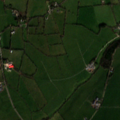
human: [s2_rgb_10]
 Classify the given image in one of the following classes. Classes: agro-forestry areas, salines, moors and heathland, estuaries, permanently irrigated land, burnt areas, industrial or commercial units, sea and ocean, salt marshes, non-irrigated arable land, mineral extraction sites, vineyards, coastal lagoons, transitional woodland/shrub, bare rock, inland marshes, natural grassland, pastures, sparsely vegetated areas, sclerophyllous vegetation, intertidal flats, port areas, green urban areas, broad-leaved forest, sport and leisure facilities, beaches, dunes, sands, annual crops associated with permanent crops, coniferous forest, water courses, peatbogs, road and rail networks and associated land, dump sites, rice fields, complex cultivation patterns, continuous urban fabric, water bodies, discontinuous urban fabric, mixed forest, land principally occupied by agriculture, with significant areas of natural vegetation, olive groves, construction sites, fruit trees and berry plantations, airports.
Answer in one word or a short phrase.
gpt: non-irrigated arable land, pastures